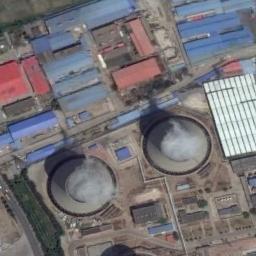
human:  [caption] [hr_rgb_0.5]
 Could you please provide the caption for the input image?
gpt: There are many buildings of different shapes next to the thermal power station .

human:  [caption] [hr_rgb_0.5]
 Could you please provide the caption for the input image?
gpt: The thermal power station is next to some buildings with white mist above .

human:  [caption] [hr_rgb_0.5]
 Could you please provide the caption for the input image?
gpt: There is a row of white buildings next to the thermal power station .

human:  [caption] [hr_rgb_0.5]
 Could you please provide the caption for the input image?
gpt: Neatly planned plant and equipment in the thermal power station, two cooling towers are steaming .

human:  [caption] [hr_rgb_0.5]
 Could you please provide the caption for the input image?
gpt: There are some blue buildings and two chimneys on the thermal power station .